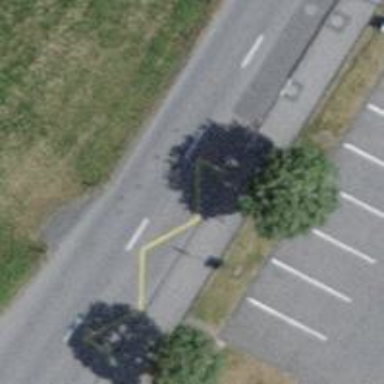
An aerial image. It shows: Unclassified road with asphalt surface and left sidewalk also made of asphalt.